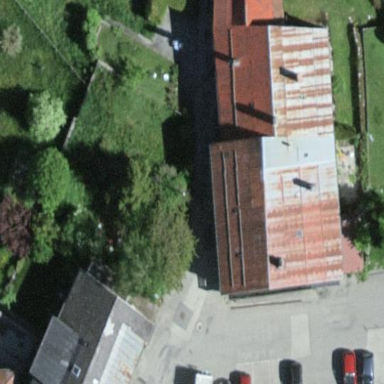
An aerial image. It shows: Residential building.